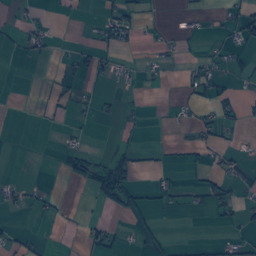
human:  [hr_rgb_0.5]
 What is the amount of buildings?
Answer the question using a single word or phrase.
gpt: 345

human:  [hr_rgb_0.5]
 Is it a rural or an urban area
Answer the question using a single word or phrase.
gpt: rural

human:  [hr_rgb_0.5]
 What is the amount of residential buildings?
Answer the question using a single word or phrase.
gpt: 341

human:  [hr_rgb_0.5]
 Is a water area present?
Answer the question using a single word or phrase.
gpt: yes

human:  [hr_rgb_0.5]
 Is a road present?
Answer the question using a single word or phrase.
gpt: yes

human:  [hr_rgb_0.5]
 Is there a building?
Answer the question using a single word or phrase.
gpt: yes

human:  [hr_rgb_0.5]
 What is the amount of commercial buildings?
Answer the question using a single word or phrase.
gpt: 2

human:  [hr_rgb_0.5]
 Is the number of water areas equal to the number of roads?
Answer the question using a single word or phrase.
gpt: no

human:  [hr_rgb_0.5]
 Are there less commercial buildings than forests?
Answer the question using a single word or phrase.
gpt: yes

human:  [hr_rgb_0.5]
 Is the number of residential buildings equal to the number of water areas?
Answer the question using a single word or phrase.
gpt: no

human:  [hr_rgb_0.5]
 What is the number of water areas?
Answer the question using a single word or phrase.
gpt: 17

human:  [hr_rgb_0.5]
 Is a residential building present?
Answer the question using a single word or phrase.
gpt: yes

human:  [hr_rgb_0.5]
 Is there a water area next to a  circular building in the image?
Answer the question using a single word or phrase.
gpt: yes

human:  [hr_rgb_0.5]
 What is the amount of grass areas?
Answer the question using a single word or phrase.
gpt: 142

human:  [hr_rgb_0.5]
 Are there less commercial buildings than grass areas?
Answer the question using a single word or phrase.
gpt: yes

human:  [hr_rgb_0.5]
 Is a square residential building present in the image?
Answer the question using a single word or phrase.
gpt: yes

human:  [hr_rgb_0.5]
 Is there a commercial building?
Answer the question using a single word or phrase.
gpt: yes

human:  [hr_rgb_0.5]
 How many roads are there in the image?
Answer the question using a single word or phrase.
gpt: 53

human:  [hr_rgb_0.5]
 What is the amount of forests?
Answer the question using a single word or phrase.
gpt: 61

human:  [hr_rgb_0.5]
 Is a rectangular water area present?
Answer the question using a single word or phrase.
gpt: yes

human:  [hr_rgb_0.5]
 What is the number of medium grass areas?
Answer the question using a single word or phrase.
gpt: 21

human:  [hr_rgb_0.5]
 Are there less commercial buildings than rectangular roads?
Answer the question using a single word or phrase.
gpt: no

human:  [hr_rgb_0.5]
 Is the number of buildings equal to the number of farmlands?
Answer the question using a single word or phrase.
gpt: no

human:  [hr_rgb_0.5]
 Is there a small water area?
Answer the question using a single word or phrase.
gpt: yes

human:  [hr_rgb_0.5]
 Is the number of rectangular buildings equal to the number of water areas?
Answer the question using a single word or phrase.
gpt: no

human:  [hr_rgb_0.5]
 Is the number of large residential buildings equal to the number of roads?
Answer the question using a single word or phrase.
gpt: no

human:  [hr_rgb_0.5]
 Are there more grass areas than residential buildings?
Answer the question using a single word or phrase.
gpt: no

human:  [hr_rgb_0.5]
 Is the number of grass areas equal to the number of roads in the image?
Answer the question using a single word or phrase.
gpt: no

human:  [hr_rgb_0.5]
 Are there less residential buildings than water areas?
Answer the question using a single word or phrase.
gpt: no

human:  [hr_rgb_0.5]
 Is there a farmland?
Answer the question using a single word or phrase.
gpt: yes

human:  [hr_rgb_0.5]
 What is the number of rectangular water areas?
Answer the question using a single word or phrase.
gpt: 5

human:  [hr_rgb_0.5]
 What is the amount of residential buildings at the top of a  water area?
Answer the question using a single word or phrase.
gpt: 341

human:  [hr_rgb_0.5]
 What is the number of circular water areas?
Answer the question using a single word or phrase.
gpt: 4

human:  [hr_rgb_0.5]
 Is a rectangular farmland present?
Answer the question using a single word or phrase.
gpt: yes

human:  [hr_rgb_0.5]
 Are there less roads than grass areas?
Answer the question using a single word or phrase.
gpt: yes

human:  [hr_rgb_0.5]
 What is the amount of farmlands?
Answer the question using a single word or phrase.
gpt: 69

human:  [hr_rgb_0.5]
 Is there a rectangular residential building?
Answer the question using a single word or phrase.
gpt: yes

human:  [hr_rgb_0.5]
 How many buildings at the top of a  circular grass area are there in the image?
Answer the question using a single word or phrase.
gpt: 0

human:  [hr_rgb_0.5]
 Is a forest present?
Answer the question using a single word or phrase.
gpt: yes

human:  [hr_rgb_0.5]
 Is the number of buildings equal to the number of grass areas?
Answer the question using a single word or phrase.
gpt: no

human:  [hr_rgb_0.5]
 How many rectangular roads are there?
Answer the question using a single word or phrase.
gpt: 0

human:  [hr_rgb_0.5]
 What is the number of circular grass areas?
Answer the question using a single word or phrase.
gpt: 0

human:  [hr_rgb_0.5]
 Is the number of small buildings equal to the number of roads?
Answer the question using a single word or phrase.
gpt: no

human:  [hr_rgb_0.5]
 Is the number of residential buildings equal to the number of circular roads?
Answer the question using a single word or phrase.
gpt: no

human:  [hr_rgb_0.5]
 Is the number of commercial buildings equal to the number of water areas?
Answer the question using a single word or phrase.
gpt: no

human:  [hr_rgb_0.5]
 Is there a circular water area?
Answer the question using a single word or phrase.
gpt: yes

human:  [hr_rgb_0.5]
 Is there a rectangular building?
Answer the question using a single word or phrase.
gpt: yes

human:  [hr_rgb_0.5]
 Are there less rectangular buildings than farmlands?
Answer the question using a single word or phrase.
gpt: no

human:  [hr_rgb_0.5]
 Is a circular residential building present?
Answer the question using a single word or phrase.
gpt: yes

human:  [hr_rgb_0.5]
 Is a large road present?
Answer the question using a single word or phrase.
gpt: no

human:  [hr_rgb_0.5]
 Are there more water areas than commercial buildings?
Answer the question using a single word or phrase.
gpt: yes

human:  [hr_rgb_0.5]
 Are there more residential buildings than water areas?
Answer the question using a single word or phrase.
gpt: yes

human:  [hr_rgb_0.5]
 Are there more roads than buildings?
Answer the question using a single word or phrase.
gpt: no

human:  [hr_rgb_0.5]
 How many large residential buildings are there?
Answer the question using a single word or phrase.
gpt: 0

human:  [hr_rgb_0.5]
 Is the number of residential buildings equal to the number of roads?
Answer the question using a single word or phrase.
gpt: no

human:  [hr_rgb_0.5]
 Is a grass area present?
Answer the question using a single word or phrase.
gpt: yes

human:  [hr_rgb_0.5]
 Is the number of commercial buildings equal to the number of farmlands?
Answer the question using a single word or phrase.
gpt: no

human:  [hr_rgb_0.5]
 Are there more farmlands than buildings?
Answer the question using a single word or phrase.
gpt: no

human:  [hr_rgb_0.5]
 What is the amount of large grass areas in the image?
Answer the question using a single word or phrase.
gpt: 107

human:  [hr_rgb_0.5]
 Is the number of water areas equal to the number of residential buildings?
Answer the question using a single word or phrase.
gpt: no

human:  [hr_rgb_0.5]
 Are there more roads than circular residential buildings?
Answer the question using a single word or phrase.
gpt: yes

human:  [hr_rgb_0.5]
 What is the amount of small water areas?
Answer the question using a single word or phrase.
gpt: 13

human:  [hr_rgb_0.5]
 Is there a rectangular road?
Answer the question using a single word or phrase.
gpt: no

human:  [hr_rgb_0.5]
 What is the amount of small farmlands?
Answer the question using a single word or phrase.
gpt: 1